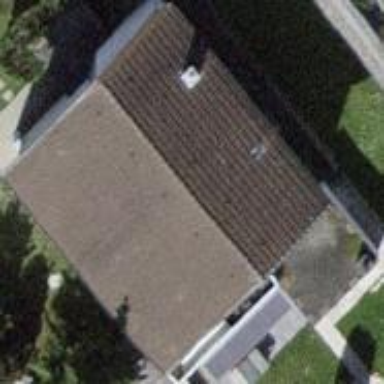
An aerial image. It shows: Semi-detached house.